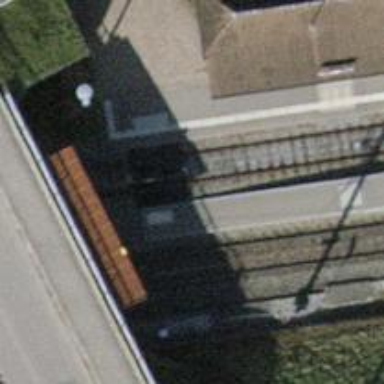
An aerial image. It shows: Crossing for the railway.